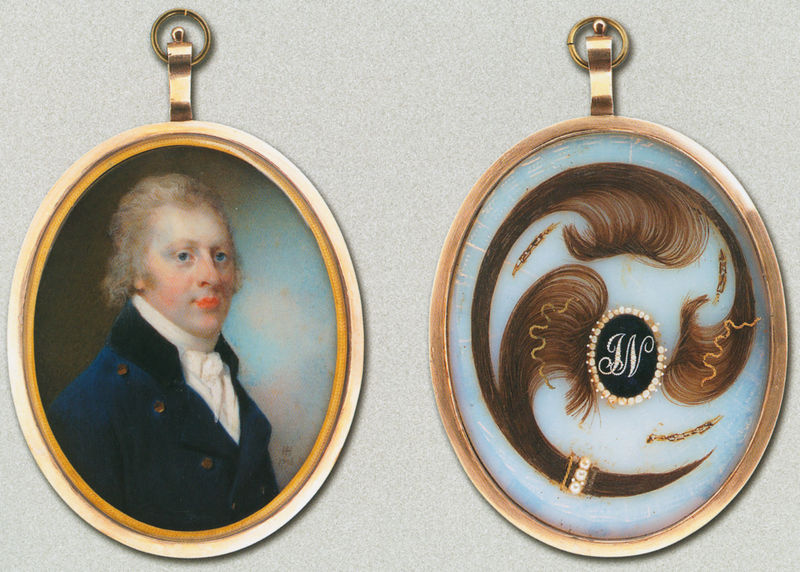
Titel: Herr in dunkelblauem Rock;Rückseite mit Monogramm JN in Haarornament
Künstler: Horace Hone
Institution: Celle, Bomann-Museum
Schlagwörter: blau, himmel, mann, braun, grau, haar, mund, nase, weiss, rot, tuch, hemd, jacke, augen, knoten, kragen, hals, herr, portrait, porträt, gold, haare, lippen, locke, locken, oval, perücke, wangen, kette, knöpfe, messing, haken, medaillon, rückseite, hinten, initialen, monogramm, anhänger, amulett, medaille, miniatur, vorne, haarlocke, öse, in, jn, medaillon#, medailie, frauenhaar, vordersteite